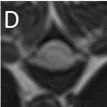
Magnetic resonance images of reported case. Transverse plane, and . (D,F,H) The level of T8 (red line).
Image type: radiology (mri)